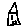
Label: house